Question: Here's what I'm doing:
'''
swfu = new SWFUpload(...);
swfu.addPostParam('id', 1);
'''
When 'swfu.startUpload();' is called, I've set a breakpoint. Looking into the 'swfu' object I can see the params are set appropriately:

When checking the resulting post in fiddler however, I can't see this parameter. It also isn't being picked up by the server I'm posting to (.net mvc 3).
I've tried version 2.2 and 2.5 of SWFUpload, no dice with either. What am I missing?
Edit:
Enabling debug mode, I can see this error is raised:
'''
Exception calling flash function 'SetPostParams': __flash__argumentsToXML is not defined
'''
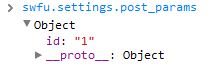
Answer: The root problem basically came down to SWFU not being fully initialised when I tried to set the params. This has to be done in one of the events that fire before an upload commences. I'm using the
'''
upload_start_handler
'''
event, and setting the params there with 'addPostParam()' method.